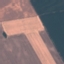
Land use / land cover class: AnnualCrop